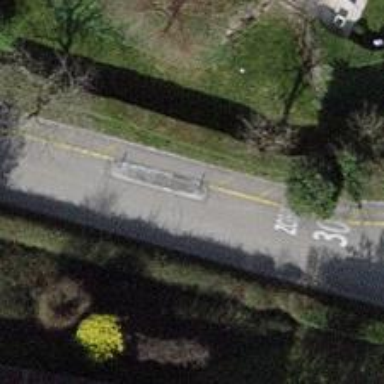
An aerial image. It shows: Traffic calming feature called choker.